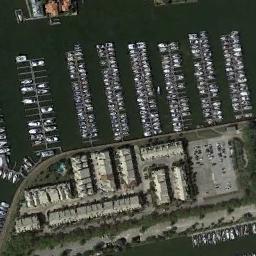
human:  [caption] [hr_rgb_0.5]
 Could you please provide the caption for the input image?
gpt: Many buildings are near the harbor .

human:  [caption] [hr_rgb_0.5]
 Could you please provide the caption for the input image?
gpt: There are many ships moored neatly on the sea side next to the harbor of the building, And there are some empty spaces .

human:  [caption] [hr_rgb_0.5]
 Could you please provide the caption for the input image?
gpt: The harbor has lots of neatly docked boats and some buildings and a parking lot are next to the harbor .

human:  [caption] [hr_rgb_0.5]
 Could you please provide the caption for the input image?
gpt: There is room for docking in the harbor .

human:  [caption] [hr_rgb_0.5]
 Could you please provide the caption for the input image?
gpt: There are many ships and some buildings at the harbor .